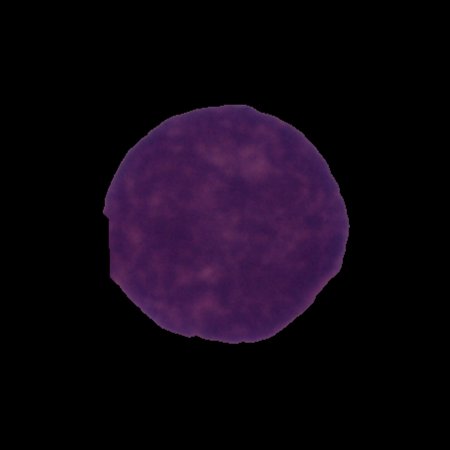
Label: cancer